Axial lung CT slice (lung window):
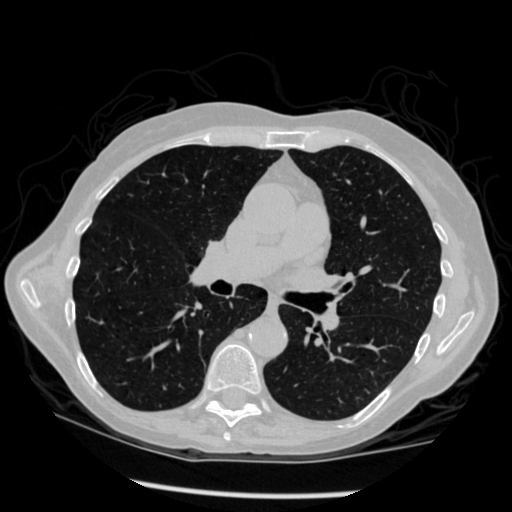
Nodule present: no